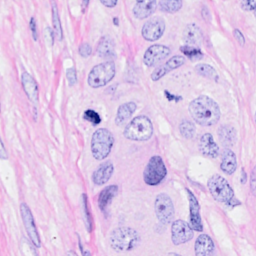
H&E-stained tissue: Breast